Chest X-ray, AP view. Patient: 26 years old, sex M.
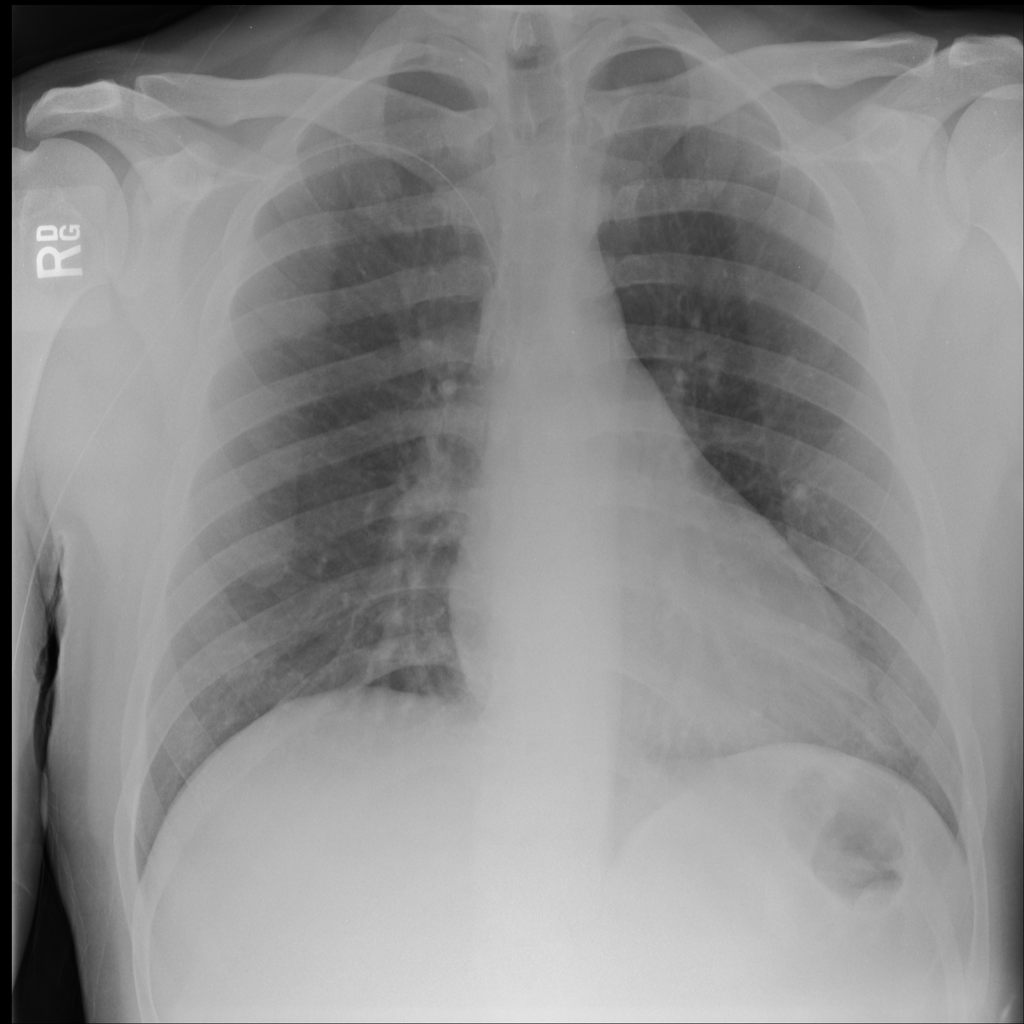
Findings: No Finding